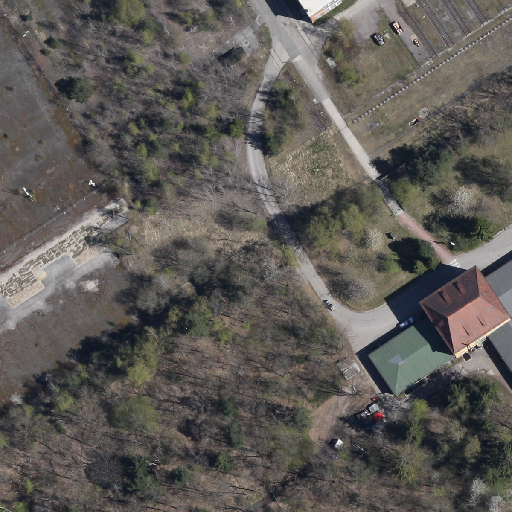
Referring expression: paved road